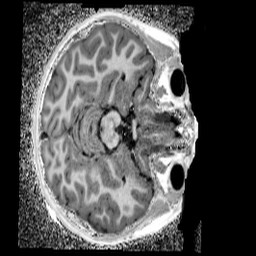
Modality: UNIT1_denoised
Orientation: axial
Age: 9
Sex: female
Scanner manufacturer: siemens
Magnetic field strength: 3 T
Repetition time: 4 s
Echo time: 0.00299 s